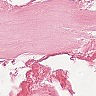
Metastatic tissue present: no